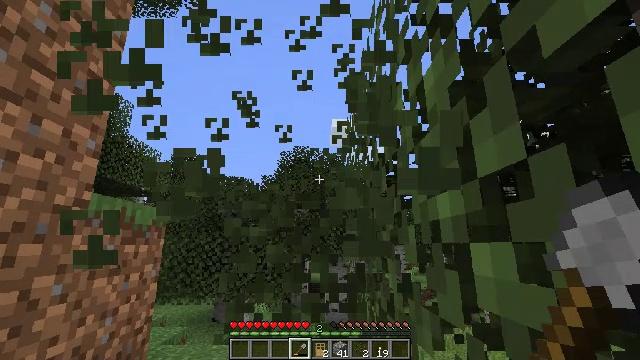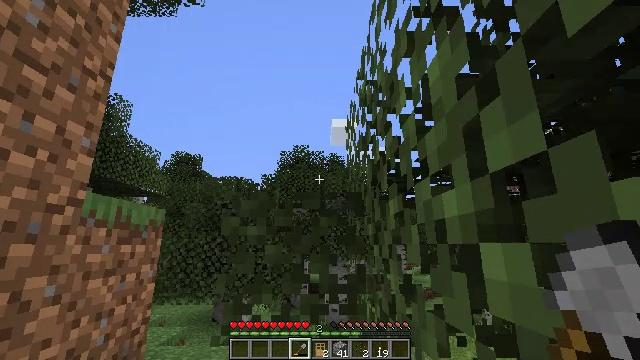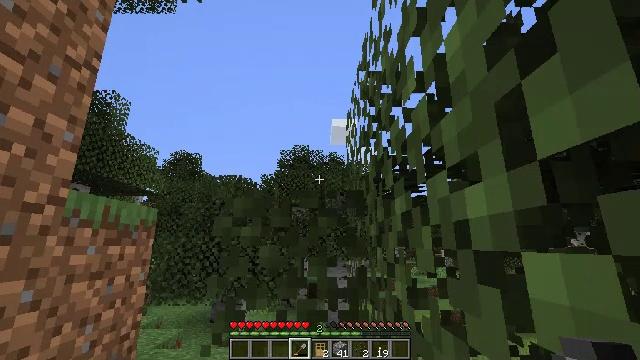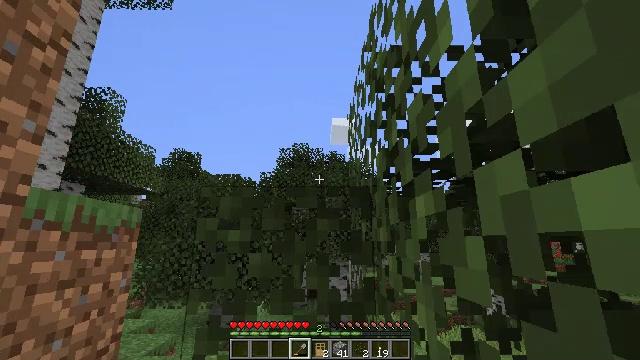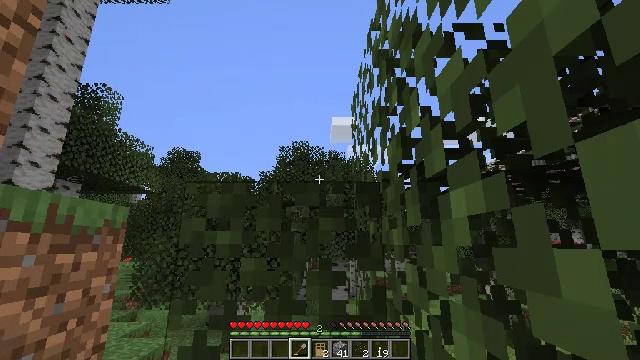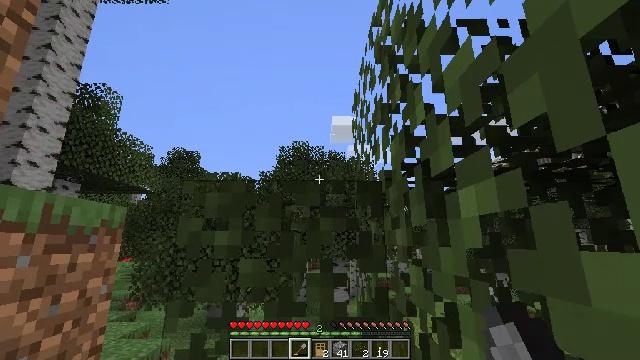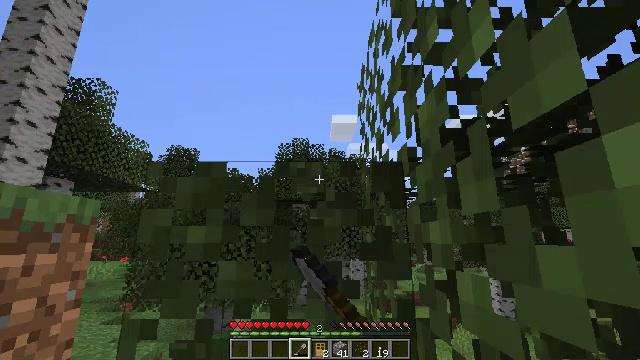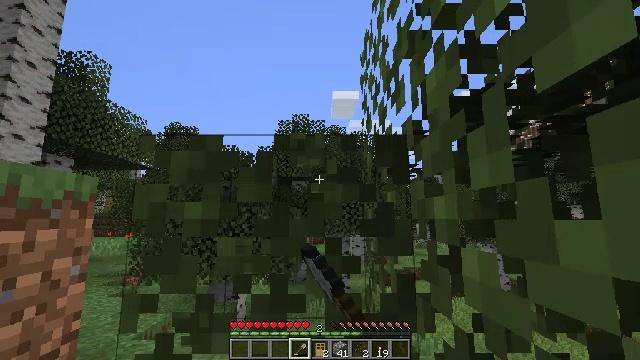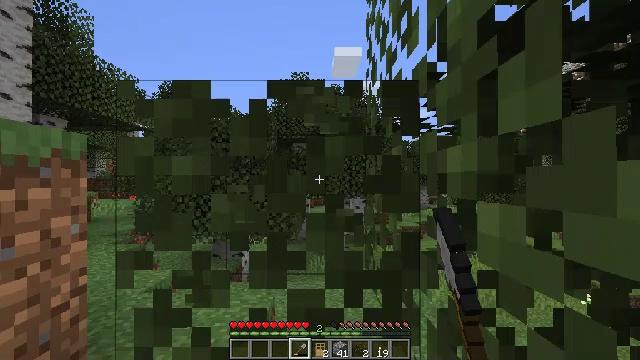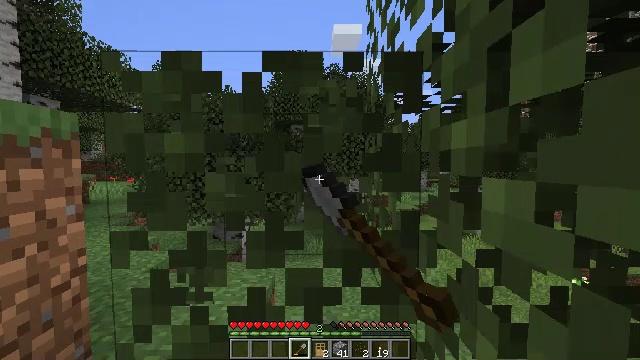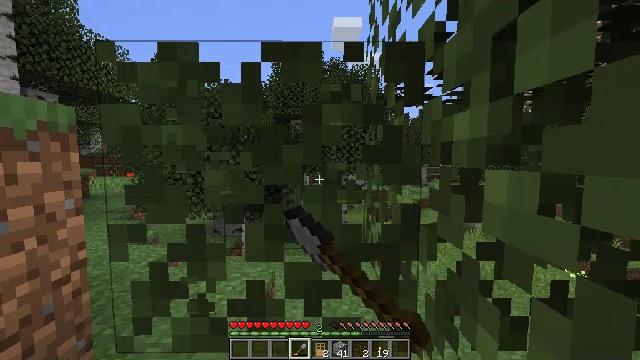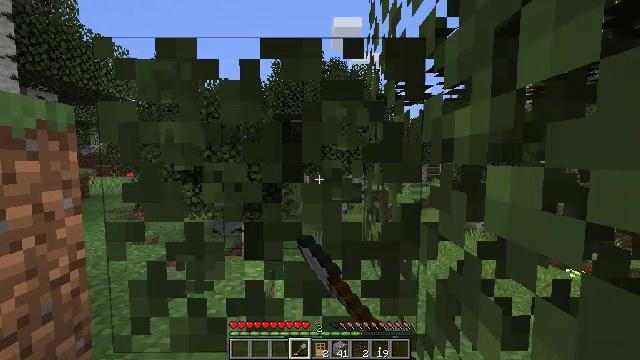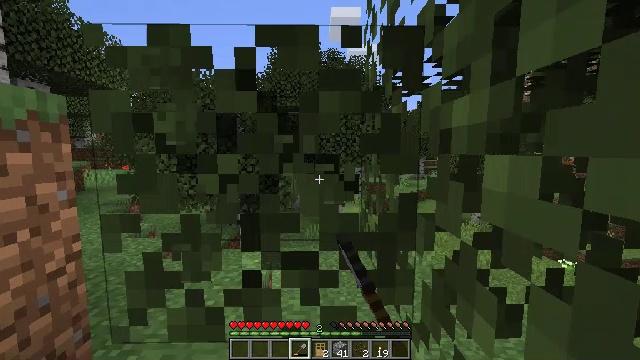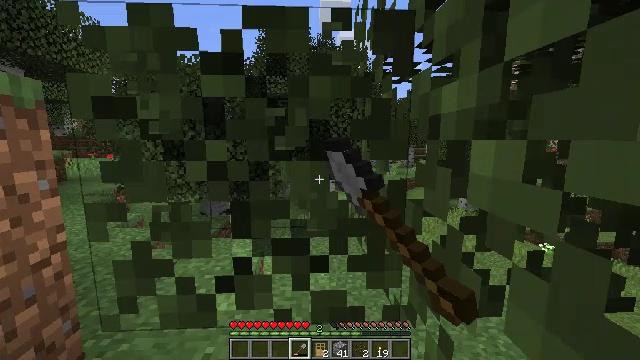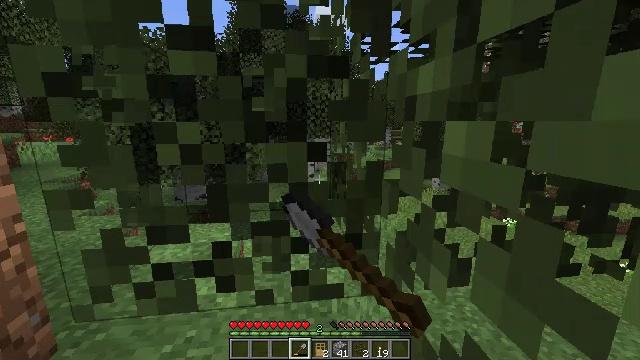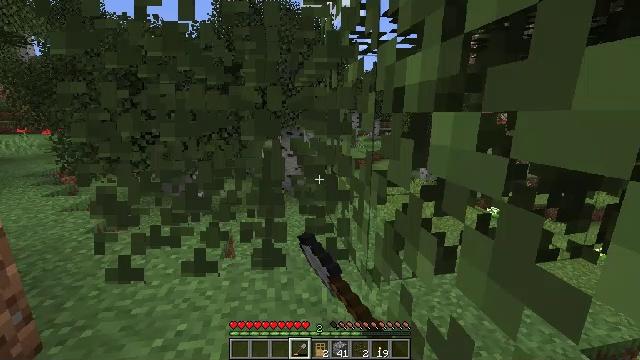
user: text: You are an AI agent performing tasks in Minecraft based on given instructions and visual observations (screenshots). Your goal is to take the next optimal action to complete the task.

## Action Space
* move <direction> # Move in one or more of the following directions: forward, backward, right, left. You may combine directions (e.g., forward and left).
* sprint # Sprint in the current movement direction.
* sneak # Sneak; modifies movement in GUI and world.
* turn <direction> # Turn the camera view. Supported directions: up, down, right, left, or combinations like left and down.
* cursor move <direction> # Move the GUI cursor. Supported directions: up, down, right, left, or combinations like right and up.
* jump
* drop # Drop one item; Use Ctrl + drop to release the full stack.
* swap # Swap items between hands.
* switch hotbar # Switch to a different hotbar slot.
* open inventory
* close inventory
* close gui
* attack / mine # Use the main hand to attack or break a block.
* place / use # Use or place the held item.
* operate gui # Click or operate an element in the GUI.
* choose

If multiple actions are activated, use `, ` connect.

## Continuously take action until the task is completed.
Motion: motion action
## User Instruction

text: Clear birch leaves to get saplings.
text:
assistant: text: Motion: move forward, attack / mine
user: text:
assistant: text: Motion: move forward, attack / mine
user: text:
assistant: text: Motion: move forward, attack / mine
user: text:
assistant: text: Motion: move forward, attack / mine
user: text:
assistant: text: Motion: move forward, attack / mine
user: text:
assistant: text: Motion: attack / mine
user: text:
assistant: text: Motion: turn down, attack / mine
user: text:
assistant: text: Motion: turn down, attack / mine
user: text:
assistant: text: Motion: turn down, attack / mine
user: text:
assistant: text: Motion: turn down, attack / mine
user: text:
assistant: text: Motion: attack / mine
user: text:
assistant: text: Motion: turn down, attack / mine
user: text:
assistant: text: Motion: turn right and down, attack / mine
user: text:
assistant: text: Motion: turn right and down, attack / mine
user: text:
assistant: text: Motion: turn right and down, attack / mine
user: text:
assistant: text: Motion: turn right and down, attack / mine
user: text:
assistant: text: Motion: turn right and down, attack / mine
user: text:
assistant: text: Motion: move forward, turn right and down, attack / mine
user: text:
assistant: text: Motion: move forward, turn right and down, attack / mine
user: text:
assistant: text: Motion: move forward, turn right and down, attack / mine
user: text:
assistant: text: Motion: move forward, turn right and down, attack / mine
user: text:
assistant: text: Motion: turn right, attack / mine
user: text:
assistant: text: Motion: turn right and up, attack / mine
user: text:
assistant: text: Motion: turn right and up, attack / mine
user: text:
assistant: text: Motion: turn right, attack / mine
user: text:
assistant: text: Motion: attack / mine
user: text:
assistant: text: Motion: attack / mine
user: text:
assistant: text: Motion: attack / mine
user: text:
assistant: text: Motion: attack / mine
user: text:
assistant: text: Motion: attack / mine